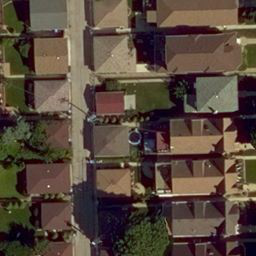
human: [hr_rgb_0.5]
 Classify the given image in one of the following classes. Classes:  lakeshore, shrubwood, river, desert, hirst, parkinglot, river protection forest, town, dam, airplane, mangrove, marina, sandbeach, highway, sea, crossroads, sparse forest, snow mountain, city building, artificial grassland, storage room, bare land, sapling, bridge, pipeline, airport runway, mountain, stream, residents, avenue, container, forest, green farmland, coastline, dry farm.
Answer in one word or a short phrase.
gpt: residents